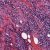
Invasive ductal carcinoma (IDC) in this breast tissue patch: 0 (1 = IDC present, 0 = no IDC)